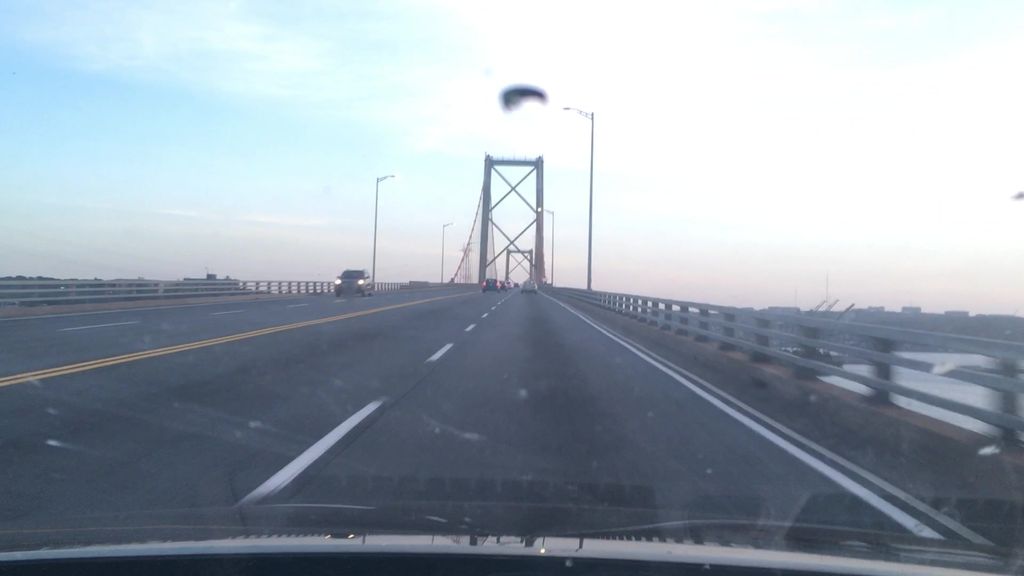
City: halifax